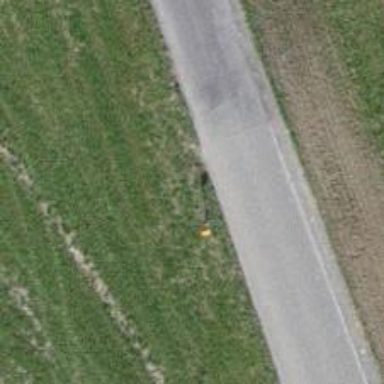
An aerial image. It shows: Pole with roof cover.